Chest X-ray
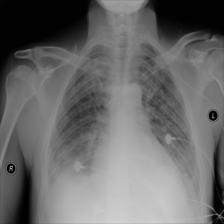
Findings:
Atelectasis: negative
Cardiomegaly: positive
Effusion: positive
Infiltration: positive
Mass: negative
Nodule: negative
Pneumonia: negative
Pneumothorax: negative
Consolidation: negative
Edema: negative
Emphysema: negative
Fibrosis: negative
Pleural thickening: negative
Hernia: negative